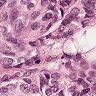
Metastatic tissue present: yes